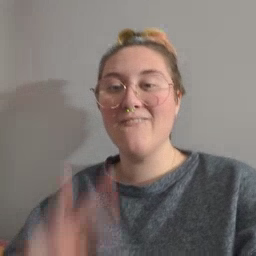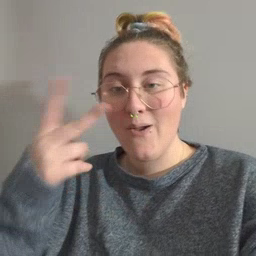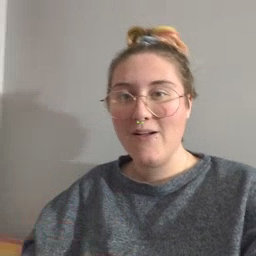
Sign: fall